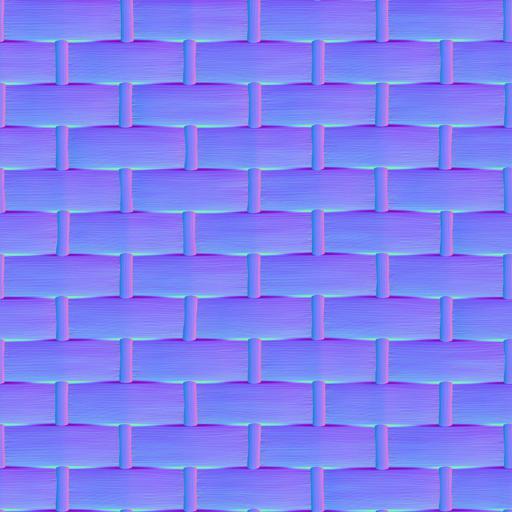
brown light new wicker